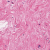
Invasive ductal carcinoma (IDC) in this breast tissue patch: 0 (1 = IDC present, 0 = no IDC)